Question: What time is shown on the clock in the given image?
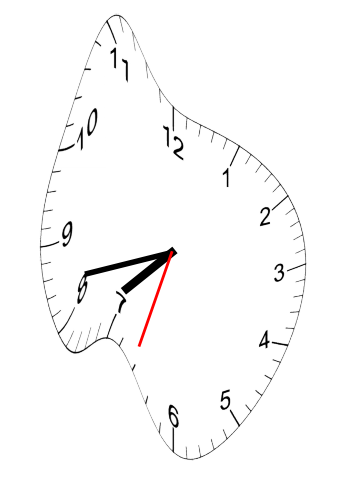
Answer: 07:42:33